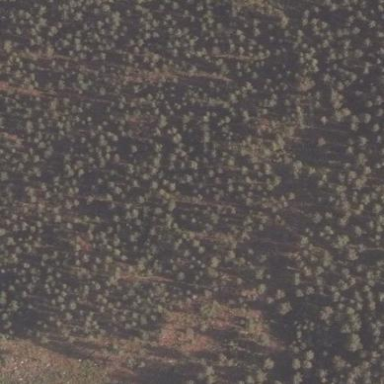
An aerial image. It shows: Patch of scrub vegetation.